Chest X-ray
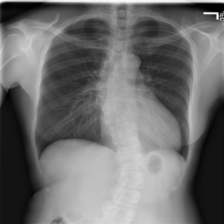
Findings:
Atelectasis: negative
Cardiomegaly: negative
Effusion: negative
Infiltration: positive
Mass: negative
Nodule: negative
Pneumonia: negative
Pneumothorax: negative
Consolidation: negative
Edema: negative
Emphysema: negative
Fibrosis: negative
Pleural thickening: negative
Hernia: negative